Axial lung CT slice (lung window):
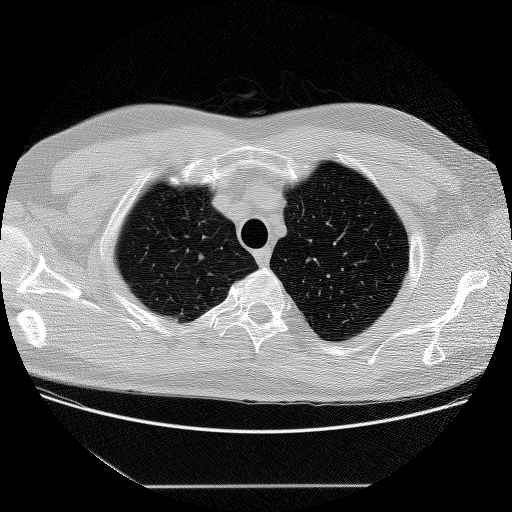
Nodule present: no